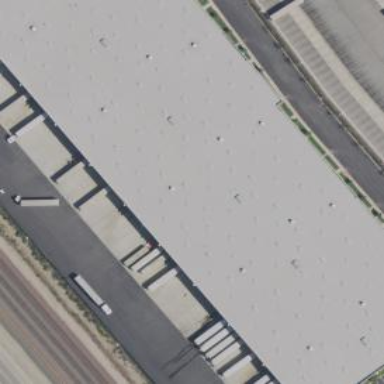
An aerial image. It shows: Warehouse building.